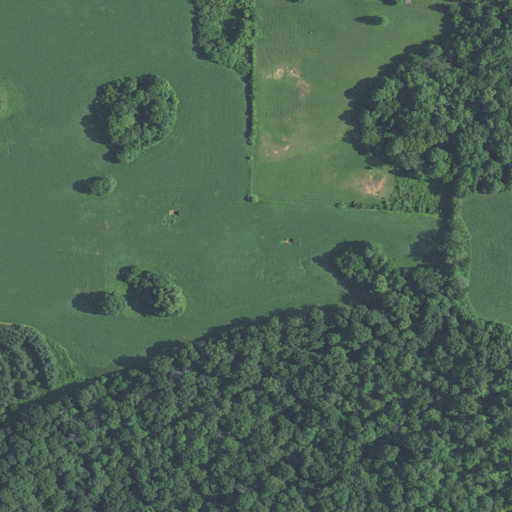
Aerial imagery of plain(s) in Indiana named Mitchell Plain containing deciduous forest, cultivated crops, pasture, and mixed forest